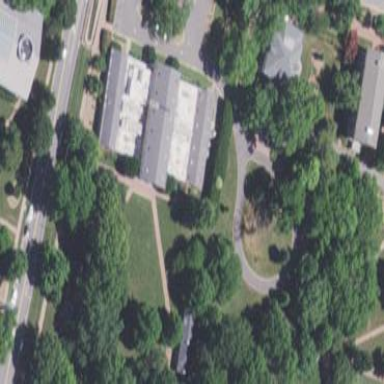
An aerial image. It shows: College building.